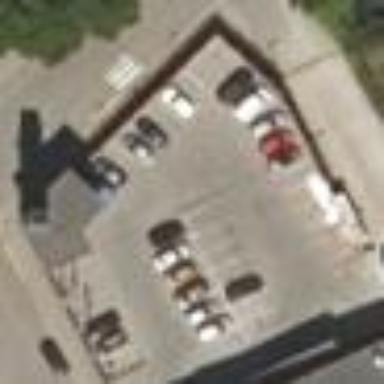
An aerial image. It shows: Multi-storey parking building.